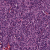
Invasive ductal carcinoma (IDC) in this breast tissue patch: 1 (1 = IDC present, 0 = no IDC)